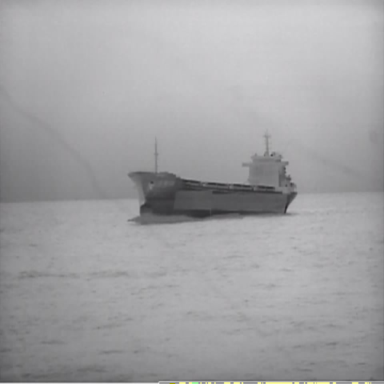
There is a liner in the infrared image.